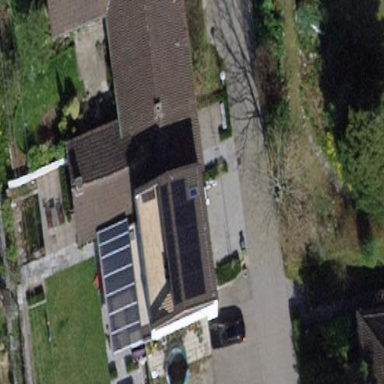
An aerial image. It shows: Terrace-style building with gabled roof.